Aerial crown-view tile of a tropical tree (Barro Colorado Island, Panama), acquired 20250512:
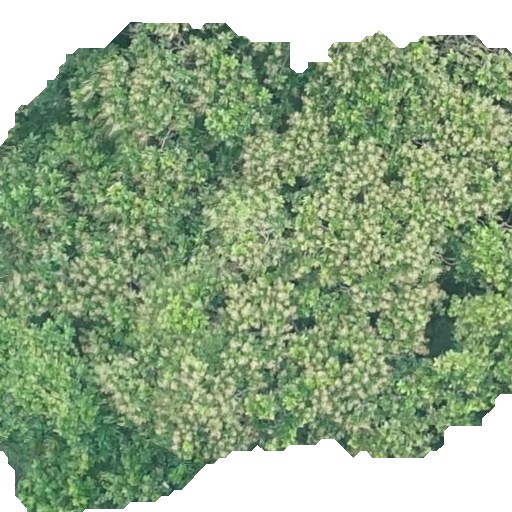
Species: Anacardium excelsum
GBIF accepted scientific name: Anacardium excelsum
Crown area: 368.461 m²